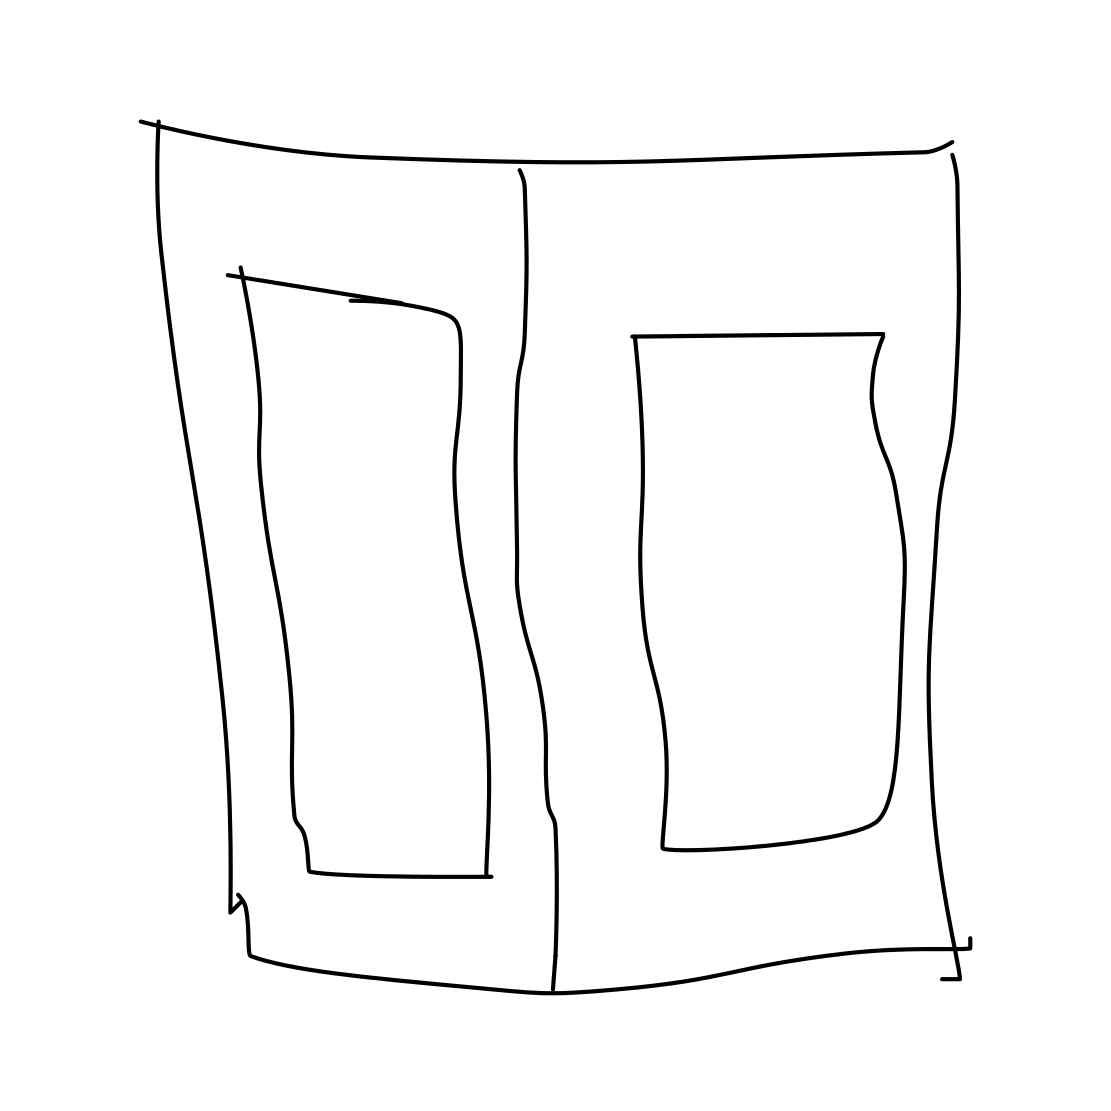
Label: door